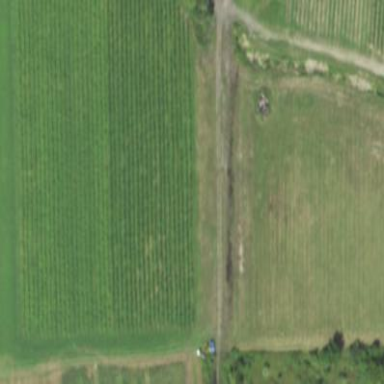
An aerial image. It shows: Vineyard where grapes are grown.